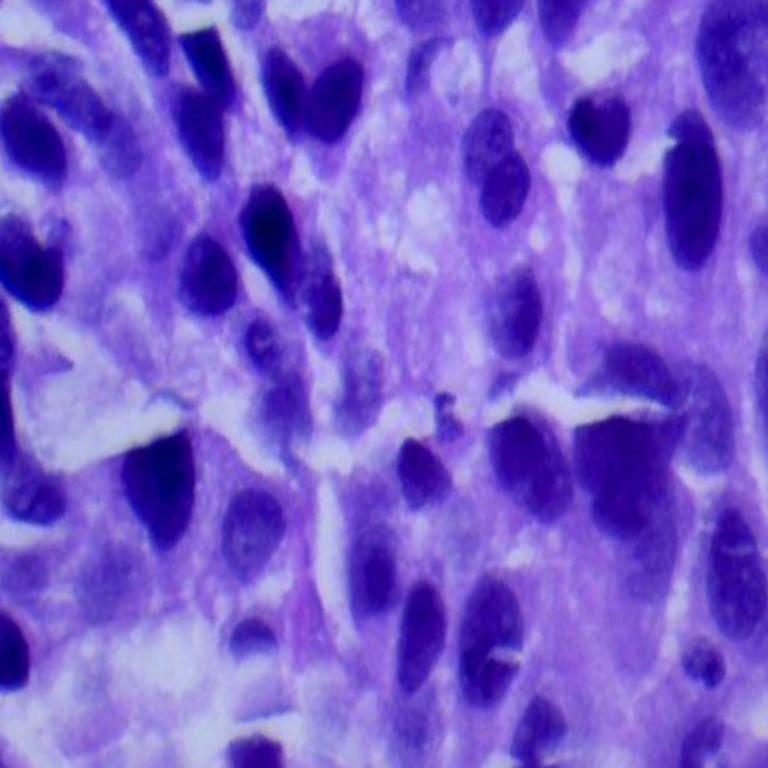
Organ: lung
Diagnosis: squamous carcinomas